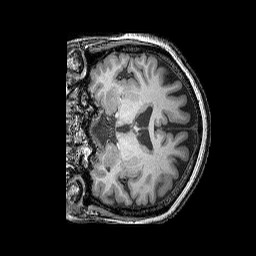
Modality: T1w
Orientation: coronal
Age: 72
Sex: female
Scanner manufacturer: siemens
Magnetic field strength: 3 T
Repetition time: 2.25 s
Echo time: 0.00415 s